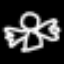
Label: angel